Question: What is required to login?
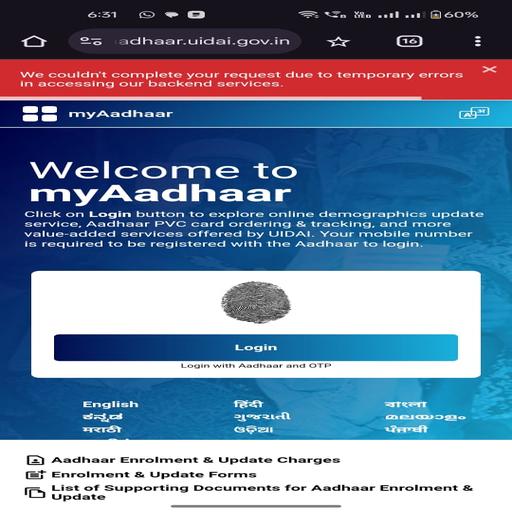
Answer: Registered Mobile Number